Question: I've tried asking this question on LibGDX forums with no luck.
Basically, I've created my own packer that takes multiple spritesheets <URL>. As a result, I can load these packed files as arrays of TextureRegions with their X and Y offset, so that they can be drawn as if they actually had all these unnecessary transparent pixels.
Anyway, here's what I do:
- - - - - - - - -
Pixmap-related code snippets:
Image loading:
'''
final Pixmap image = new Pixmap(imageData.getFileHandle());
'''
Drawing image into smaller pieces:
'''
final Pixmap tile =
new Pixmap(imageData.getTileWidth() - offsetLeft - offsetRight, imageData.getTileHeight()
- offsetTop - offsetBottom, image.getFormat());
tile.drawPixmap(image, -columnIndex * imageData.getTileWidth() - offsetLeft,
-rowIndex * imageData.getTileHeight() - offsetTop);
'''
Creating new Pixmap for the packed image:
'''
Pixmap packedImage =
new Pixmap(packedImageWidth, packedImageHeight, image.getFormat());
'''
Drawing pieces into pixmap:
'''
packedImage.drawPixmap(frame.getPixmap(), frame.getOriginX(), frame.getOriginY());
'''
Saving packed image:
'''
final PixmapIO.PNG png = new PixmapIO.PNG();
png.setCompression(Deflater.NO_COMPRESSION);
png.setFlipY(false);
try {
png.write(chosenDirectory.child(packedFileName + FILE_FORMAT), packedImage);
} catch (final IOException exception) {
throw new RuntimeException(exception);
}
'''
As a result, colors are somewhat distorted:

(Left: after packing, right: before packing, loaded and rendered as texture.)
Could any step of the packing I do distort the image or is it the saving part? Do I have to look for another solution (pure Java image processing?) or is there a way to preserve colors using LibGDX API?
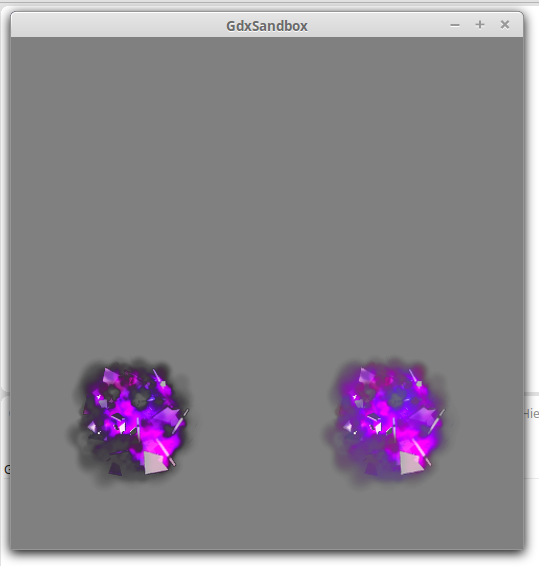
Answer: Since you don't want these sprites to be blended onto the destination Pixmap, but rather replace the pixels there, I think you want to set 'Pixmap.setBlending(Blending.None);' before you start calling 'drawPixmap' on anything.
Sidenote: as Alexander Mironov said, LibGDX's texture packer handles whitespace stripping, and the TextureAtlas class provides you with a Sprite subclass called AtlasSprite that invisibly handles positioning the image as if the whitespace were still part of it. The various createSprite methods actually return an AtlasSprite if whitespace was stripped from the original source.